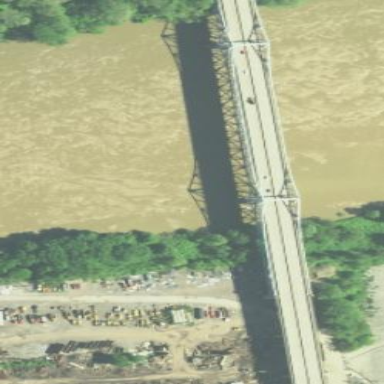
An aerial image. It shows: Man-made bridge.